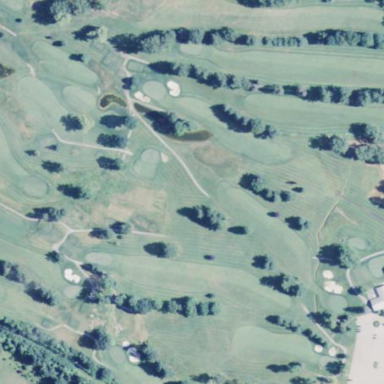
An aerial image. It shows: Golf course surrounded by greenery.